Question: I am building a prototype of a education application using Rails 3, omniauth and the facebook graph api. So when a User log in to my application he uses his facebook account, I grab all his education history and his friends education_history.
I would like to group every User friends education likes this:

I have tried something like this:
'''
<ul class="friends-list">
<%= current_user.friends.group_by(&:highschool_name) do |highschool_name|
p "<li>#{highschool_name}</li>"
end
%>
</ul>
'''
And I get a syntax error.
The User tabel look like this:
'''
[id, name, image, location, highschool_name, highschool_year, college_name, college_year, graduteschool_name, graduate_year ]
'''
And the Friend tabel looks like this:
'''
[id, uid, name, image, higschool_name, college_name, graduateschool_name, user_id]
'''
How do solve my problem using active record, without loops because their are not effectivity.. right?
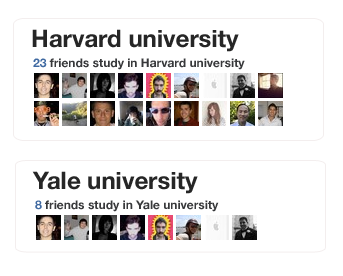
Answer: You can't use 'p' or 'puts' in ERB files. Think of ERB files as one big string concatenated together. Like '"string 1" + "string 2" + "string 3"'.
That's all ERB does - it just pastes strings together into one big string. You can't call 'puts' inside this concatenation operation. So everything in the ERB file needs to be a string. The output from a 'puts' call just 'goes up in smoke' since a 'puts' call does not return a string, it writes to 'stdout' instead.
Next we look at 'group_by': it returns a 'Hash':
'''
---------------------------------------------------- Enumerable#group_by
enum.group_by {| obj | block } => a_hash
------------------------------------------------------------------------
Returns a hash, which keys are evaluated result from the block,
and values are arrays of elements in enum corresponding to the key.
(1..6).group_by {|i| i%3} #=> {0=>[3, 6], 1=>[1, 4], 2=>[2, 5]}
'''
So putting everything together we could do something like this:
'''
<% current_user.friends.group_by(&:highschool_name).each do |hsname, friends| %>
<% next if hsname.blank? %>
<li><%= hsname %></li>
<% friends.each do |friend| %>
<%= image_tag(friend.img_url) %> # <- Or wherever you get the img url from
<% end %>
<% end %>
'''